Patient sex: M
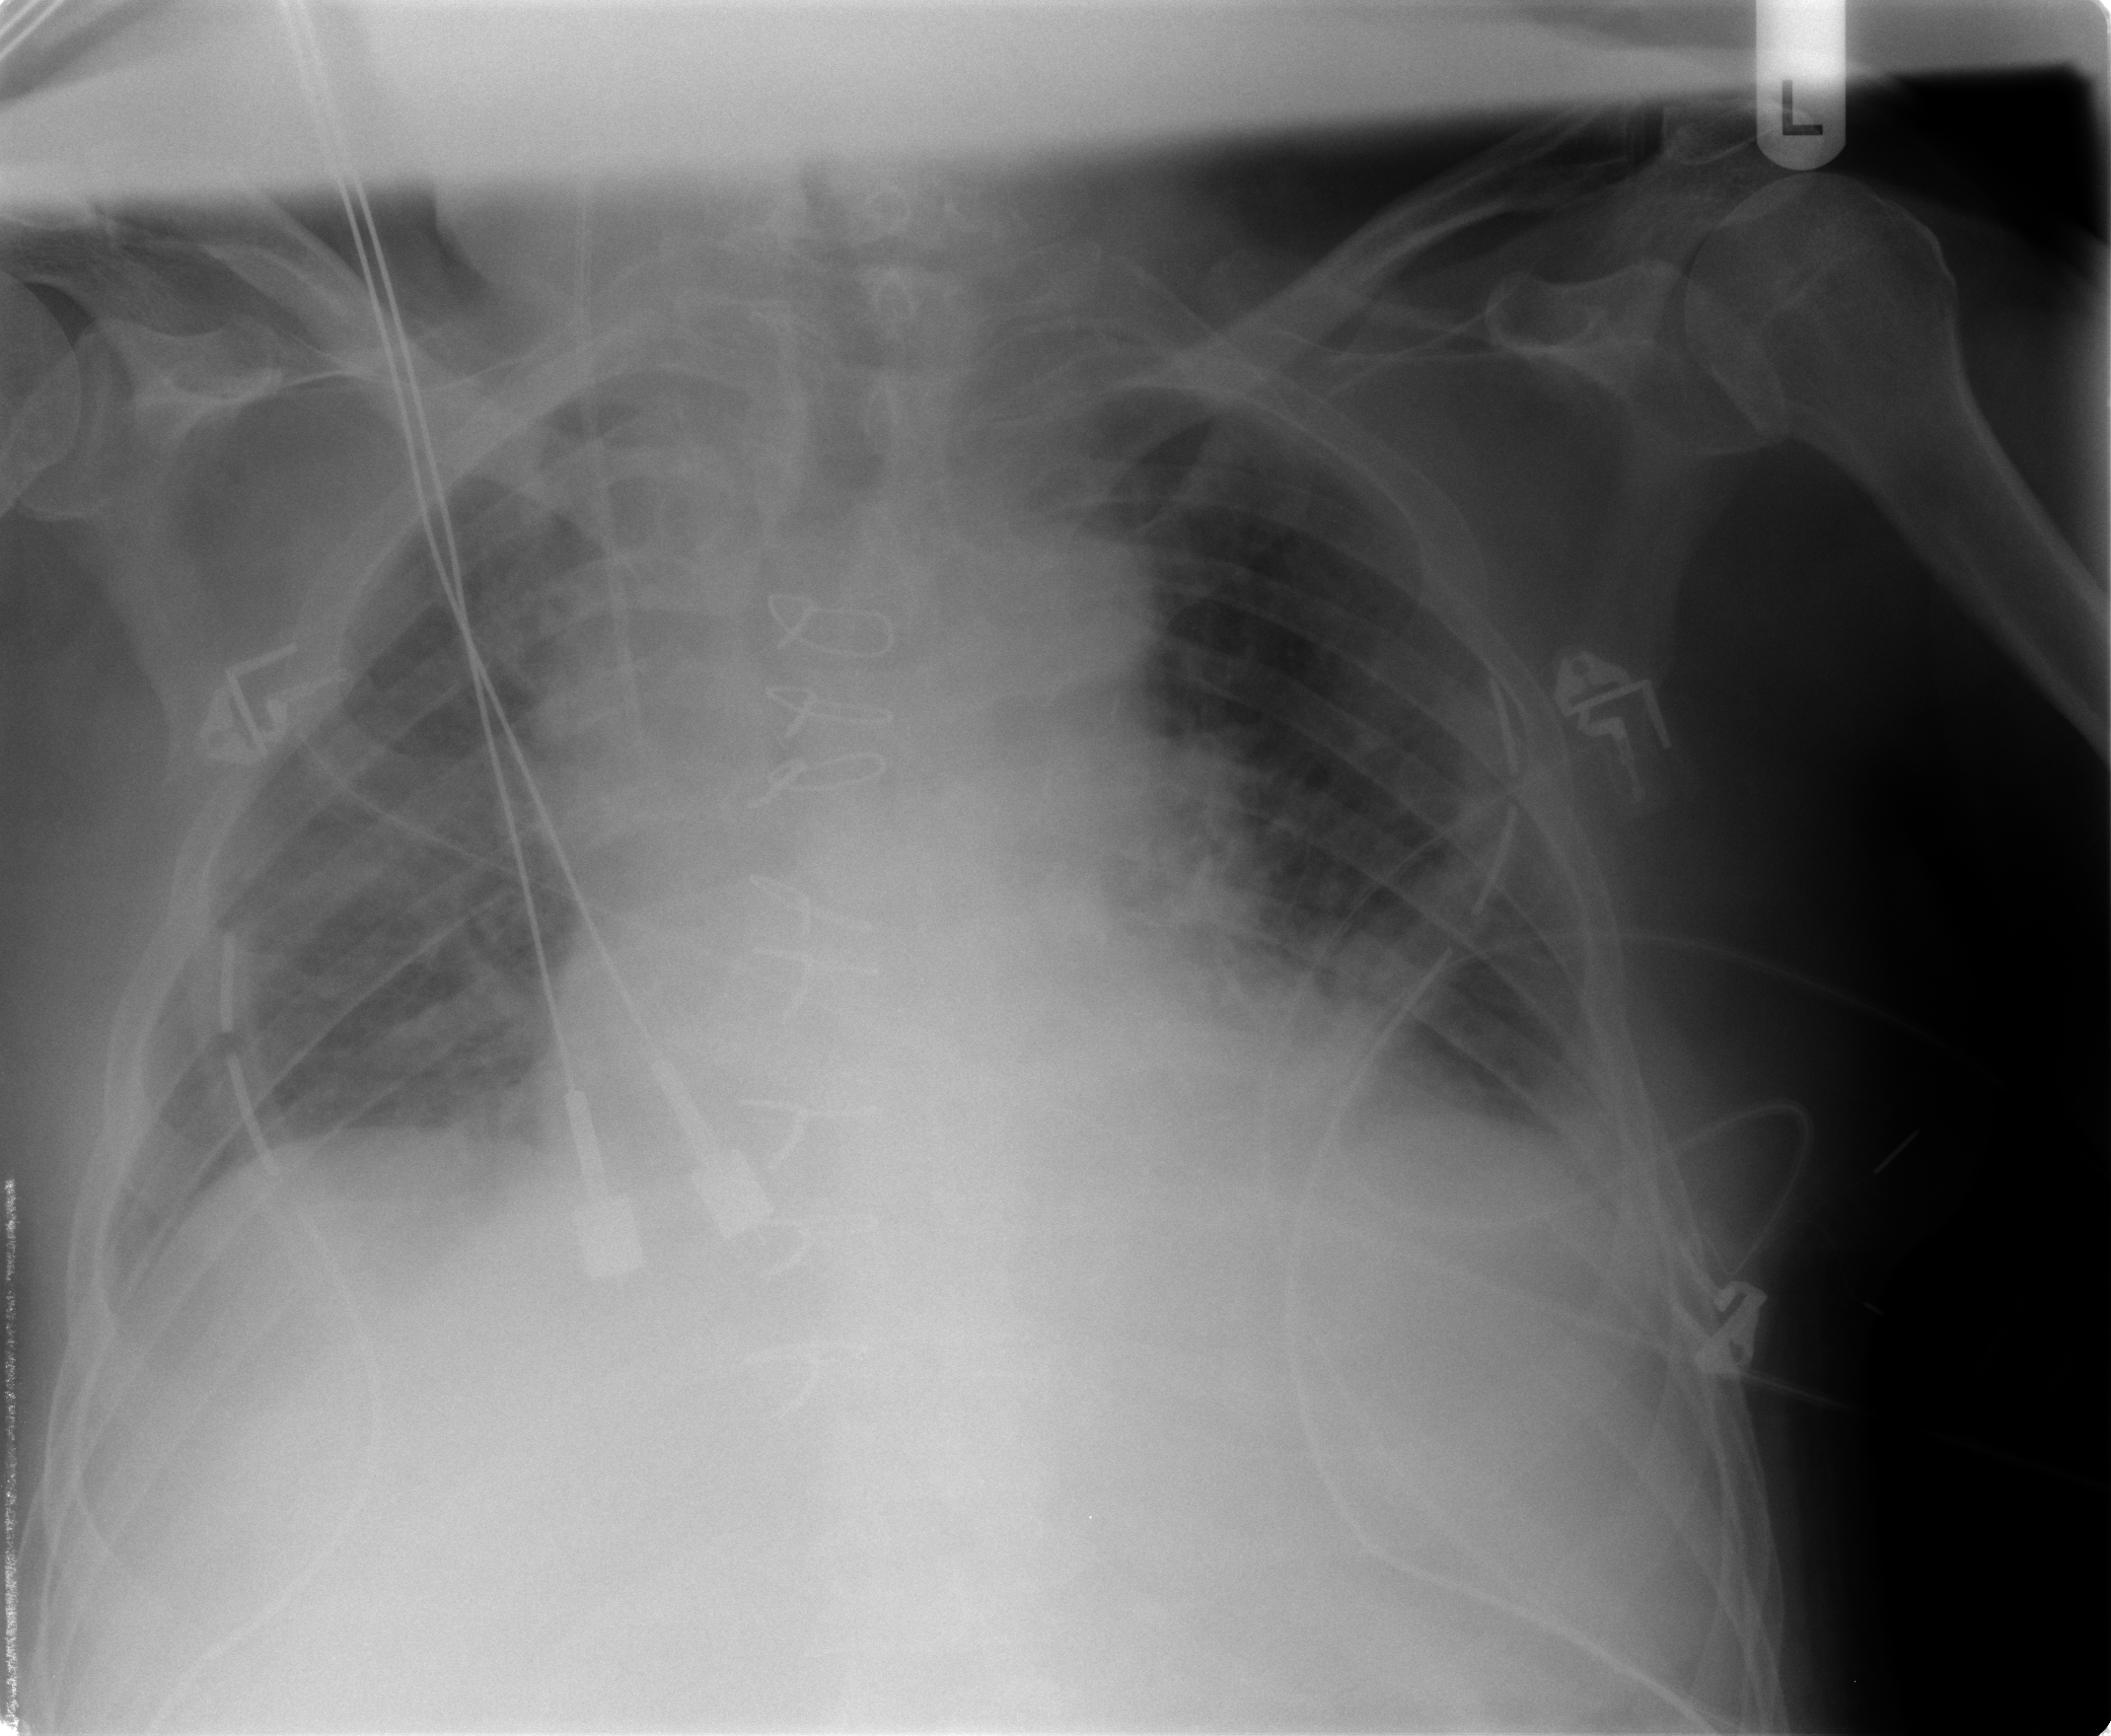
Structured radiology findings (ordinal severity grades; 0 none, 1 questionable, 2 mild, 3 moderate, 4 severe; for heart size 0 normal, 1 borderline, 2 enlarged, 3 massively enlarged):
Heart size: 2
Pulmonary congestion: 2
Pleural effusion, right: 1
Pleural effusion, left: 2
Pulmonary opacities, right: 0
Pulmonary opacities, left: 0
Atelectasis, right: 0
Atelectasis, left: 1